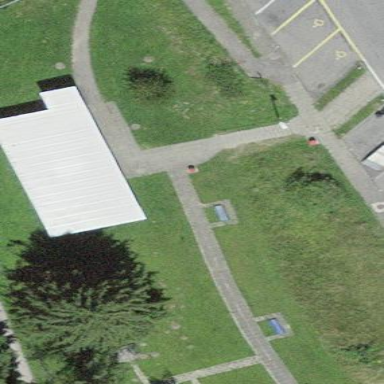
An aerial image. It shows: Building with toilets available.